九年级 · 解析几何
如图 , 在直角 $\triangle B A D$ 中, 延长斜边 $B D$ 到点 $C$, 使 $D C=\frac{1}{2} B D$, 连结 $A C$, 若 $\tan B=\frac{5}{3}$, 则 $\tan \angle C A D$ 的值为

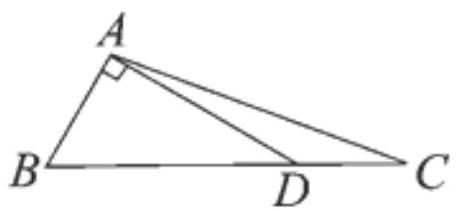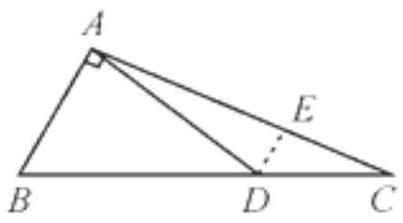
A. $\frac{\sqrt{3}}{3}$
B. $\frac{\sqrt{3}}{5}$
C. $\frac{1}{3}$
D. $\frac{1}{5}$
答案: D
解析: 解: 过点 $D$ 作 $D E / / A B$ 交 $A C$ 于点 $E$.

$\because \angle B A D=90^{\circ}, D E / / A B$,

$\therefore \angle A D E=90^{\circ}$,

$\because \tan B=\frac{5}{3}$, 设 $A D=5 k, A B=3 k$,

$\because D E / / A B$,

$\therefore \frac{D E}{A B}=\frac{C D}{B C}, D E=\frac{1}{3} A B=k$,

$\therefore \tan \angle C A D=\frac{D E}{A D}=\frac{k}{5 k}=\frac{1}{5}$.

故选 D.